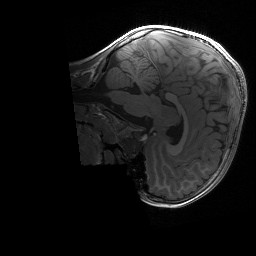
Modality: T1w
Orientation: sagittal
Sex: male
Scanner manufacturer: siemens
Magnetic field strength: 3 T
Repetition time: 1.9 s
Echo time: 0.00243 s